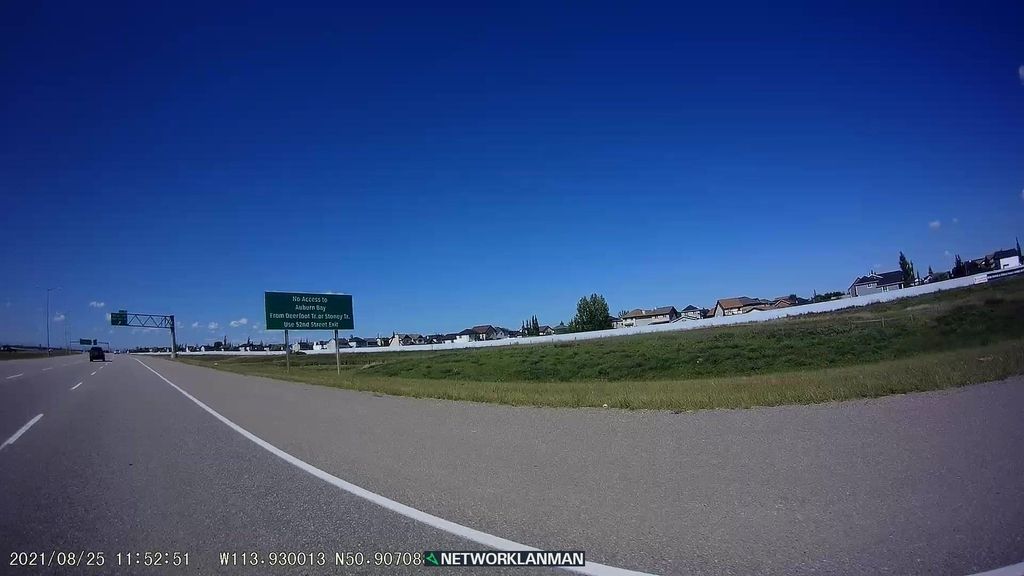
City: calgary